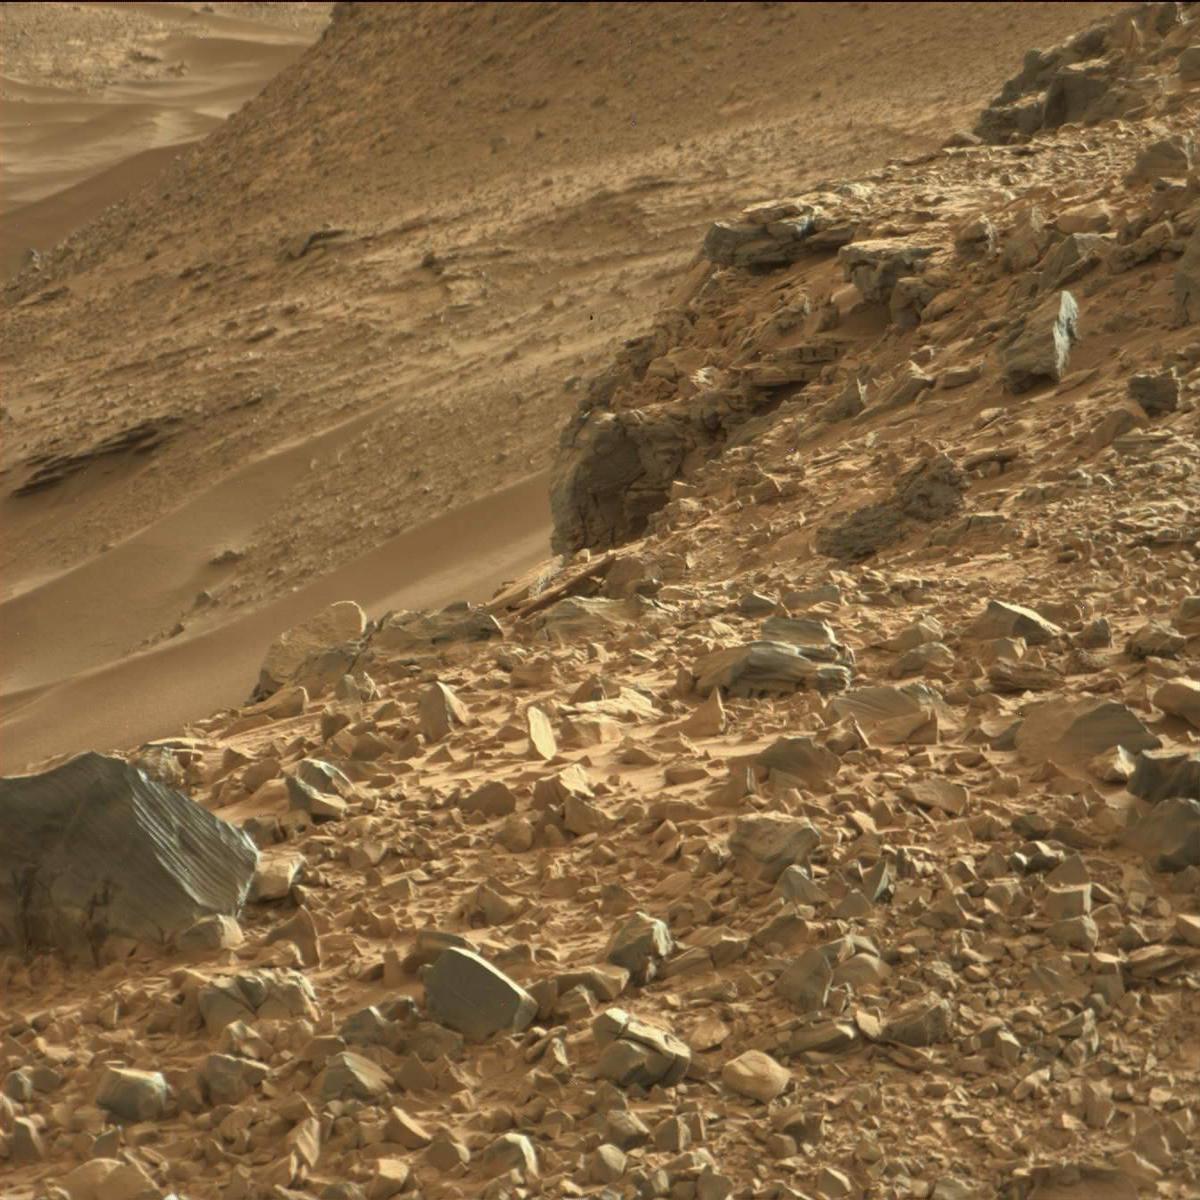
Terrain classes present: Bedrock, Sand / Soil